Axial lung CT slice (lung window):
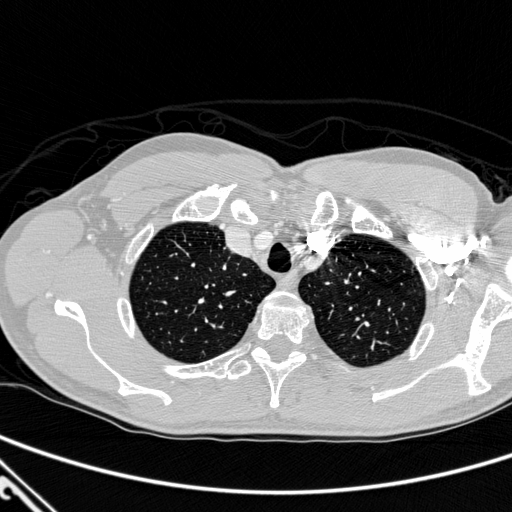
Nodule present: no